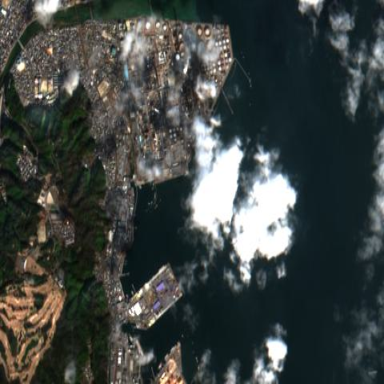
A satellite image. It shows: Industrial area with refinery.